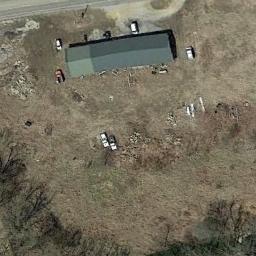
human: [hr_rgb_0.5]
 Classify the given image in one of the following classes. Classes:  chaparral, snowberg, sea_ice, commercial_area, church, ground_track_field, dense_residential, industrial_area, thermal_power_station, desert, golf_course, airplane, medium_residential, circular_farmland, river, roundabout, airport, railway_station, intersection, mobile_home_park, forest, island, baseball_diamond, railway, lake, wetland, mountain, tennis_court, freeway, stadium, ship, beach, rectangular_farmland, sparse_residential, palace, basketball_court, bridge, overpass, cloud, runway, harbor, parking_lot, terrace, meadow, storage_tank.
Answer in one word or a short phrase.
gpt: sparse_residential